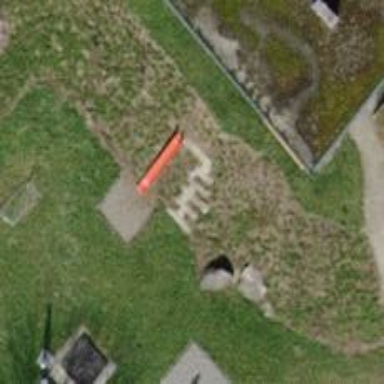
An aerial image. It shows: Playground with slide.